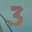
Label: 3